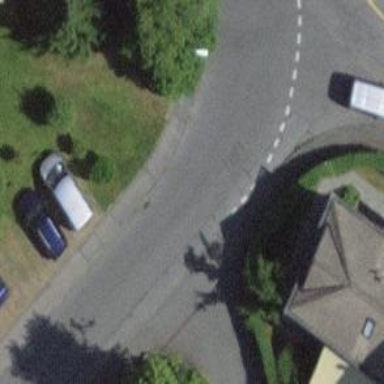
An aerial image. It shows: Kerb barrier.